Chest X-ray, PA view. Patient: 46 years old, sex M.
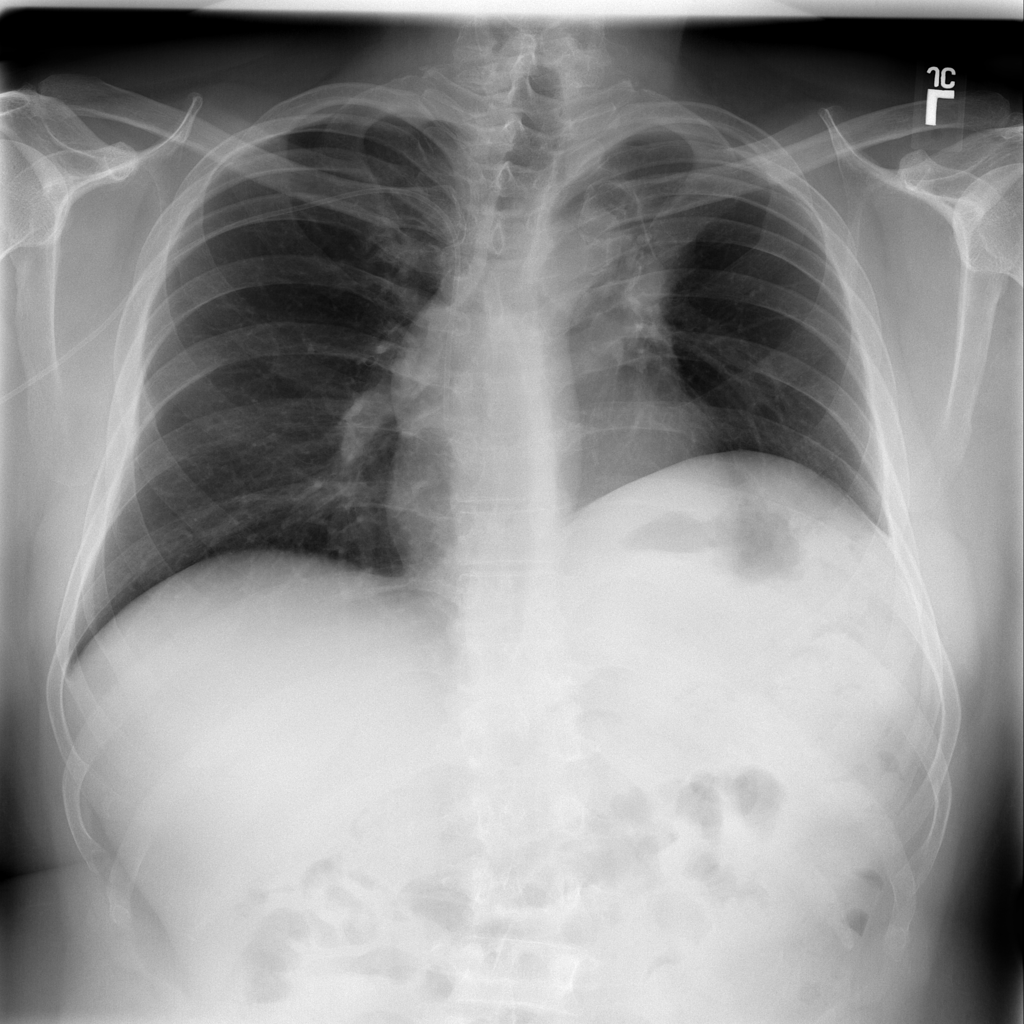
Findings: No Finding